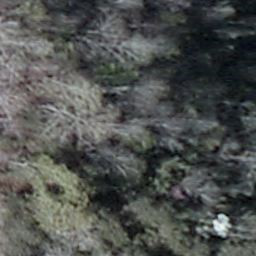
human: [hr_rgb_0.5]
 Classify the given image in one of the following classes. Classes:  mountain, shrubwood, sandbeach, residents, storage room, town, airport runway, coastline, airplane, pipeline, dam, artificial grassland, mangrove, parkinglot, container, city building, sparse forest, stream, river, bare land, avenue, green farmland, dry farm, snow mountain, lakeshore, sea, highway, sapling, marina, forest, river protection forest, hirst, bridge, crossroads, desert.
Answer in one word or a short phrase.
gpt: shrubwood